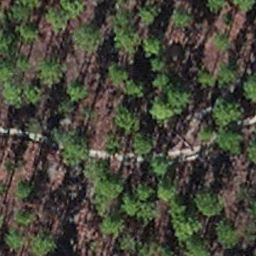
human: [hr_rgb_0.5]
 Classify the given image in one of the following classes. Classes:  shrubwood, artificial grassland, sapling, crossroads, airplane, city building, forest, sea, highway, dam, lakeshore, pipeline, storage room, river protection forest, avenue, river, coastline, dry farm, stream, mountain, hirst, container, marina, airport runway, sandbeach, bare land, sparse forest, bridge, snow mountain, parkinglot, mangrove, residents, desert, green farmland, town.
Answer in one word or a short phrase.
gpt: sapling